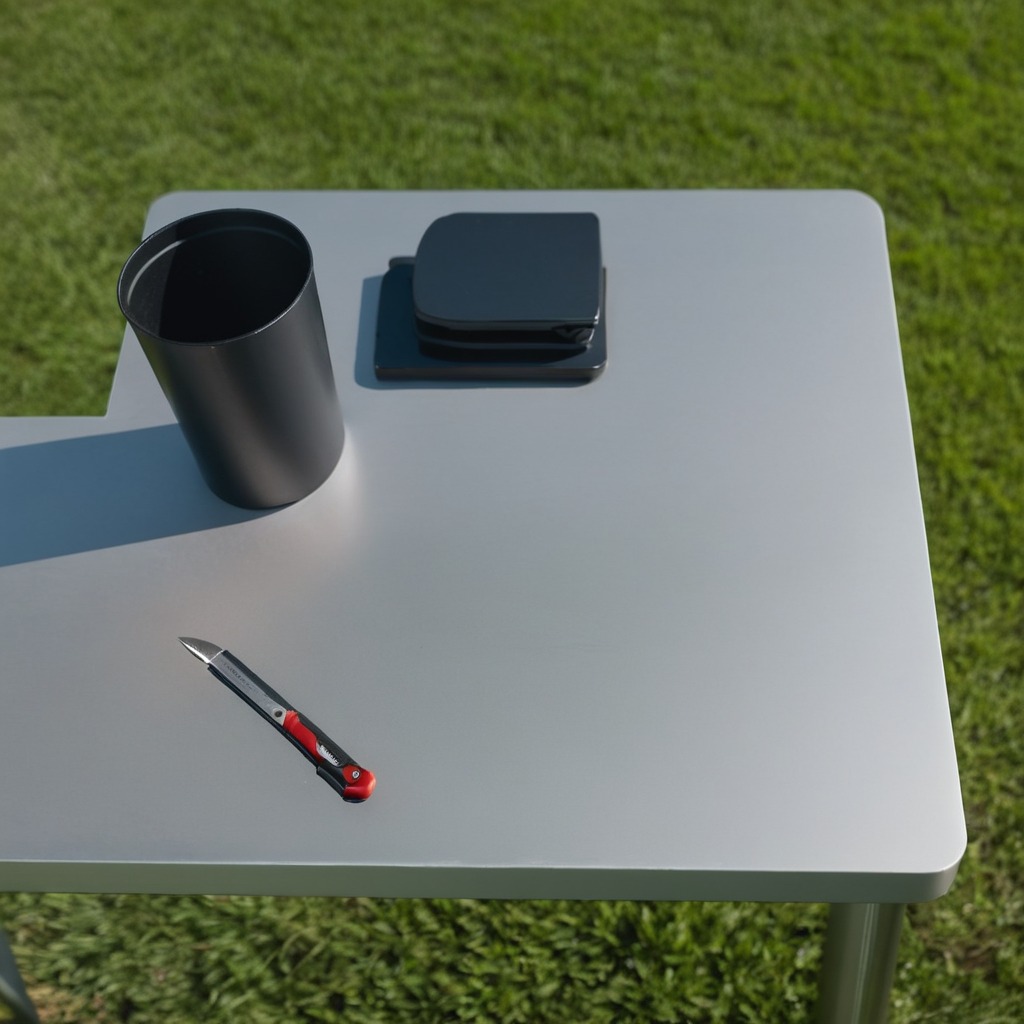
A utility knife is lying on the table.